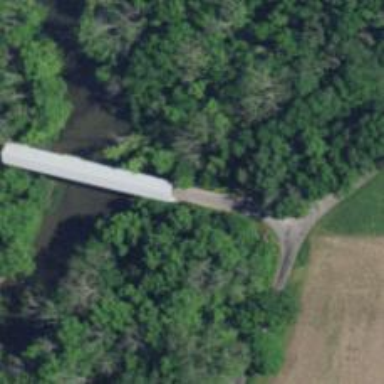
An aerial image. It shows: Covered bridge over unclassified road.